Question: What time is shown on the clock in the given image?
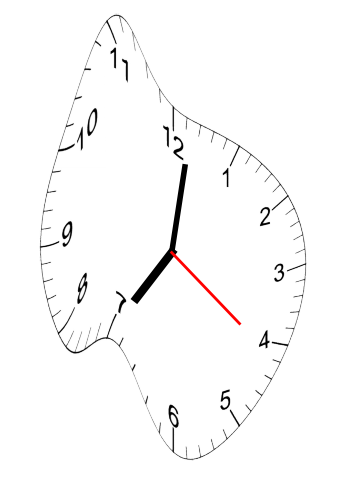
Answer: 07:01:21